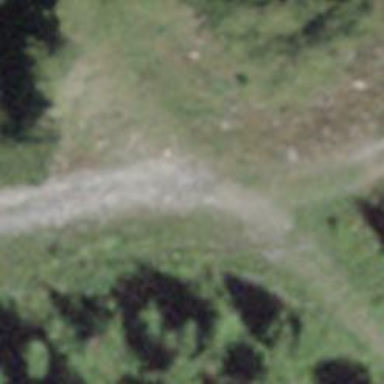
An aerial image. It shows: Downhill piste for backcountry skiing.